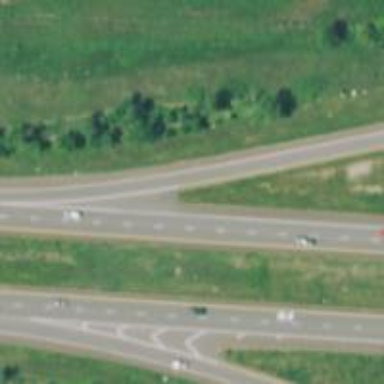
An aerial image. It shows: Asphalt motorway link with diverging diamond interchange (DDI) junction.